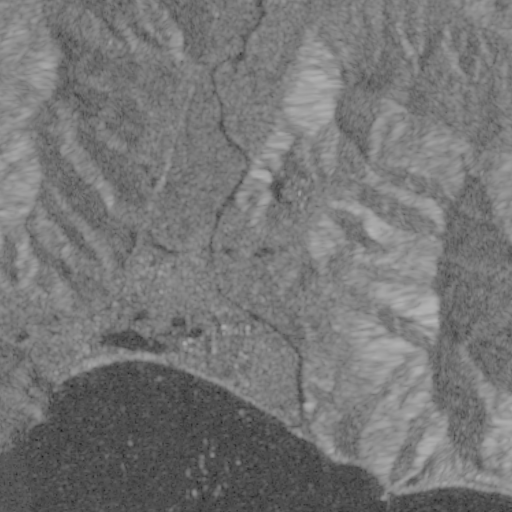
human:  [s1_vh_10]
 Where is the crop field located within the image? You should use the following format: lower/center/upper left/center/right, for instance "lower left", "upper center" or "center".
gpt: The crop field is located in the lower left of the image.
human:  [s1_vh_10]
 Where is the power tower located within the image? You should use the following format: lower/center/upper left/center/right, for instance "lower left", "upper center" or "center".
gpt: The power tower is located in the upper center of the image.
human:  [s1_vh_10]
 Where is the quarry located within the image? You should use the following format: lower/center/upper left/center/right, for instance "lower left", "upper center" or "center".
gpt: The quarry is located in the center of the image.
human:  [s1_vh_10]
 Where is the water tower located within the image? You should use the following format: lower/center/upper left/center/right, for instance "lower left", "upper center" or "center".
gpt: The water tower is located in the center of the image.
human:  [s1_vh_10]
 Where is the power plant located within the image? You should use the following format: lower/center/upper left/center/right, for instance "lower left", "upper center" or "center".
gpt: There is no power plant in the image.

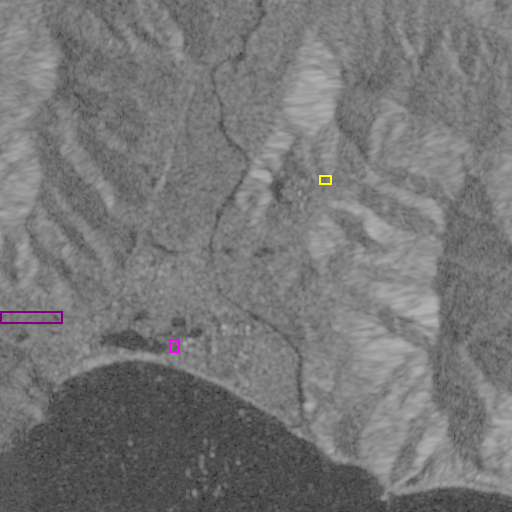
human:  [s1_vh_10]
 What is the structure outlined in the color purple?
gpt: The structure outlined in purple is a crop field.
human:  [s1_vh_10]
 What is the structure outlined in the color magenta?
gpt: The structure outlined in magenta is a park.
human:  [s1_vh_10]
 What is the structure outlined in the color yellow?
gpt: The structure outlined in yellow is a quarry.
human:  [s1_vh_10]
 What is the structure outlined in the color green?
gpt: There is no green outline.